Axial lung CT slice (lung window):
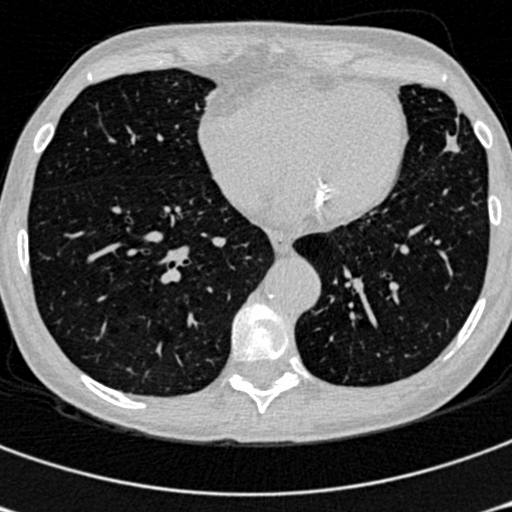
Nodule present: no